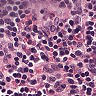
Metastatic tissue present: no